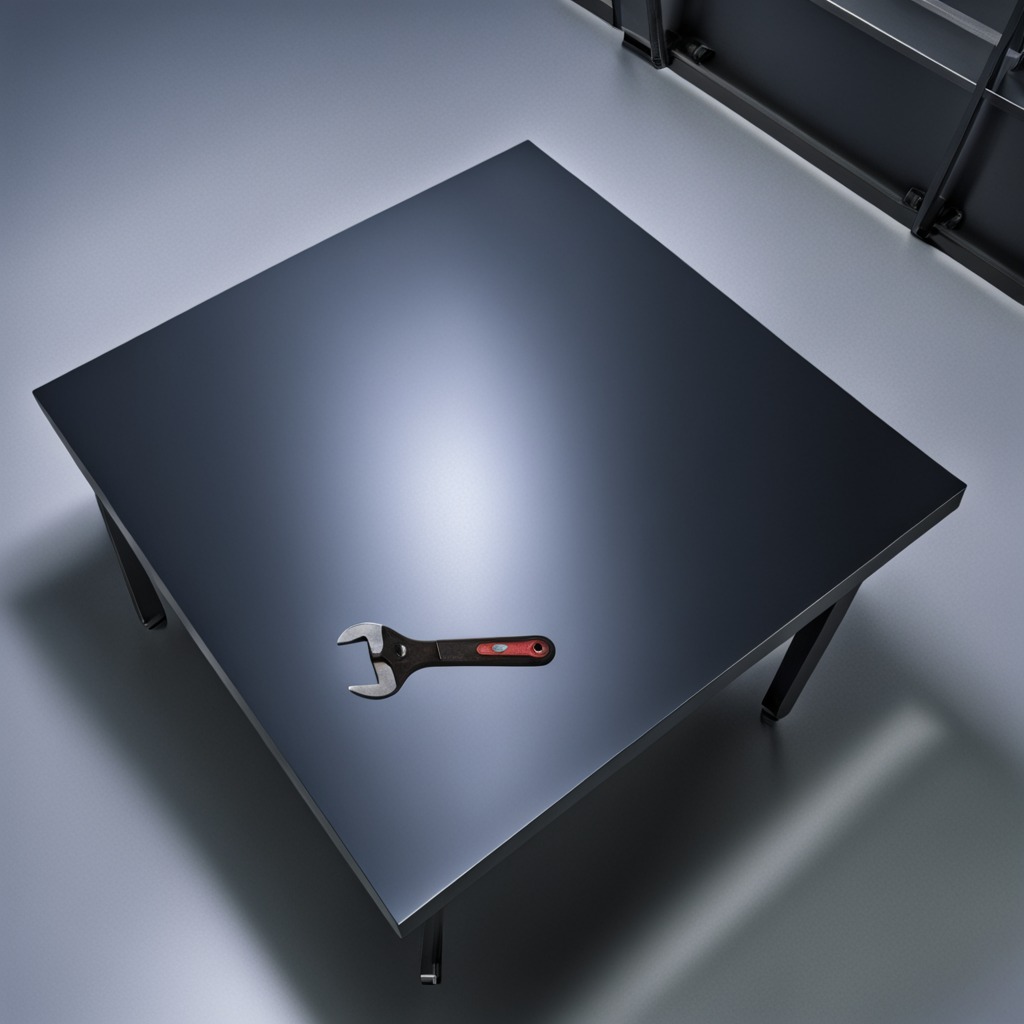
A wrench lies on the tabletop.